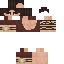
A female human skin with medium skin, wearing brown long hair dressed in a blue hoodie and brown shorts, featuring a closed mouth.